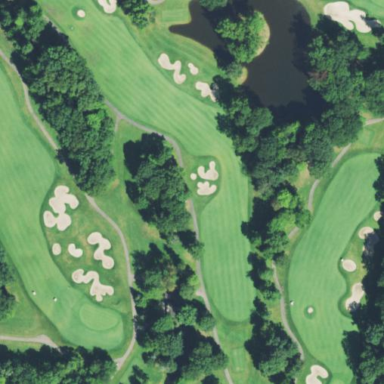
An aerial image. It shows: Area of rough grass used for golf.